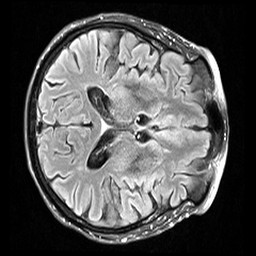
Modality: FLAIR
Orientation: axial
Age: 75
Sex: female
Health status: healthy
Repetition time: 12 s
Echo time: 0.095 s